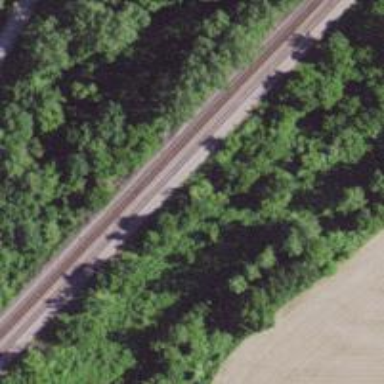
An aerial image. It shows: Railway track.